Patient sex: M
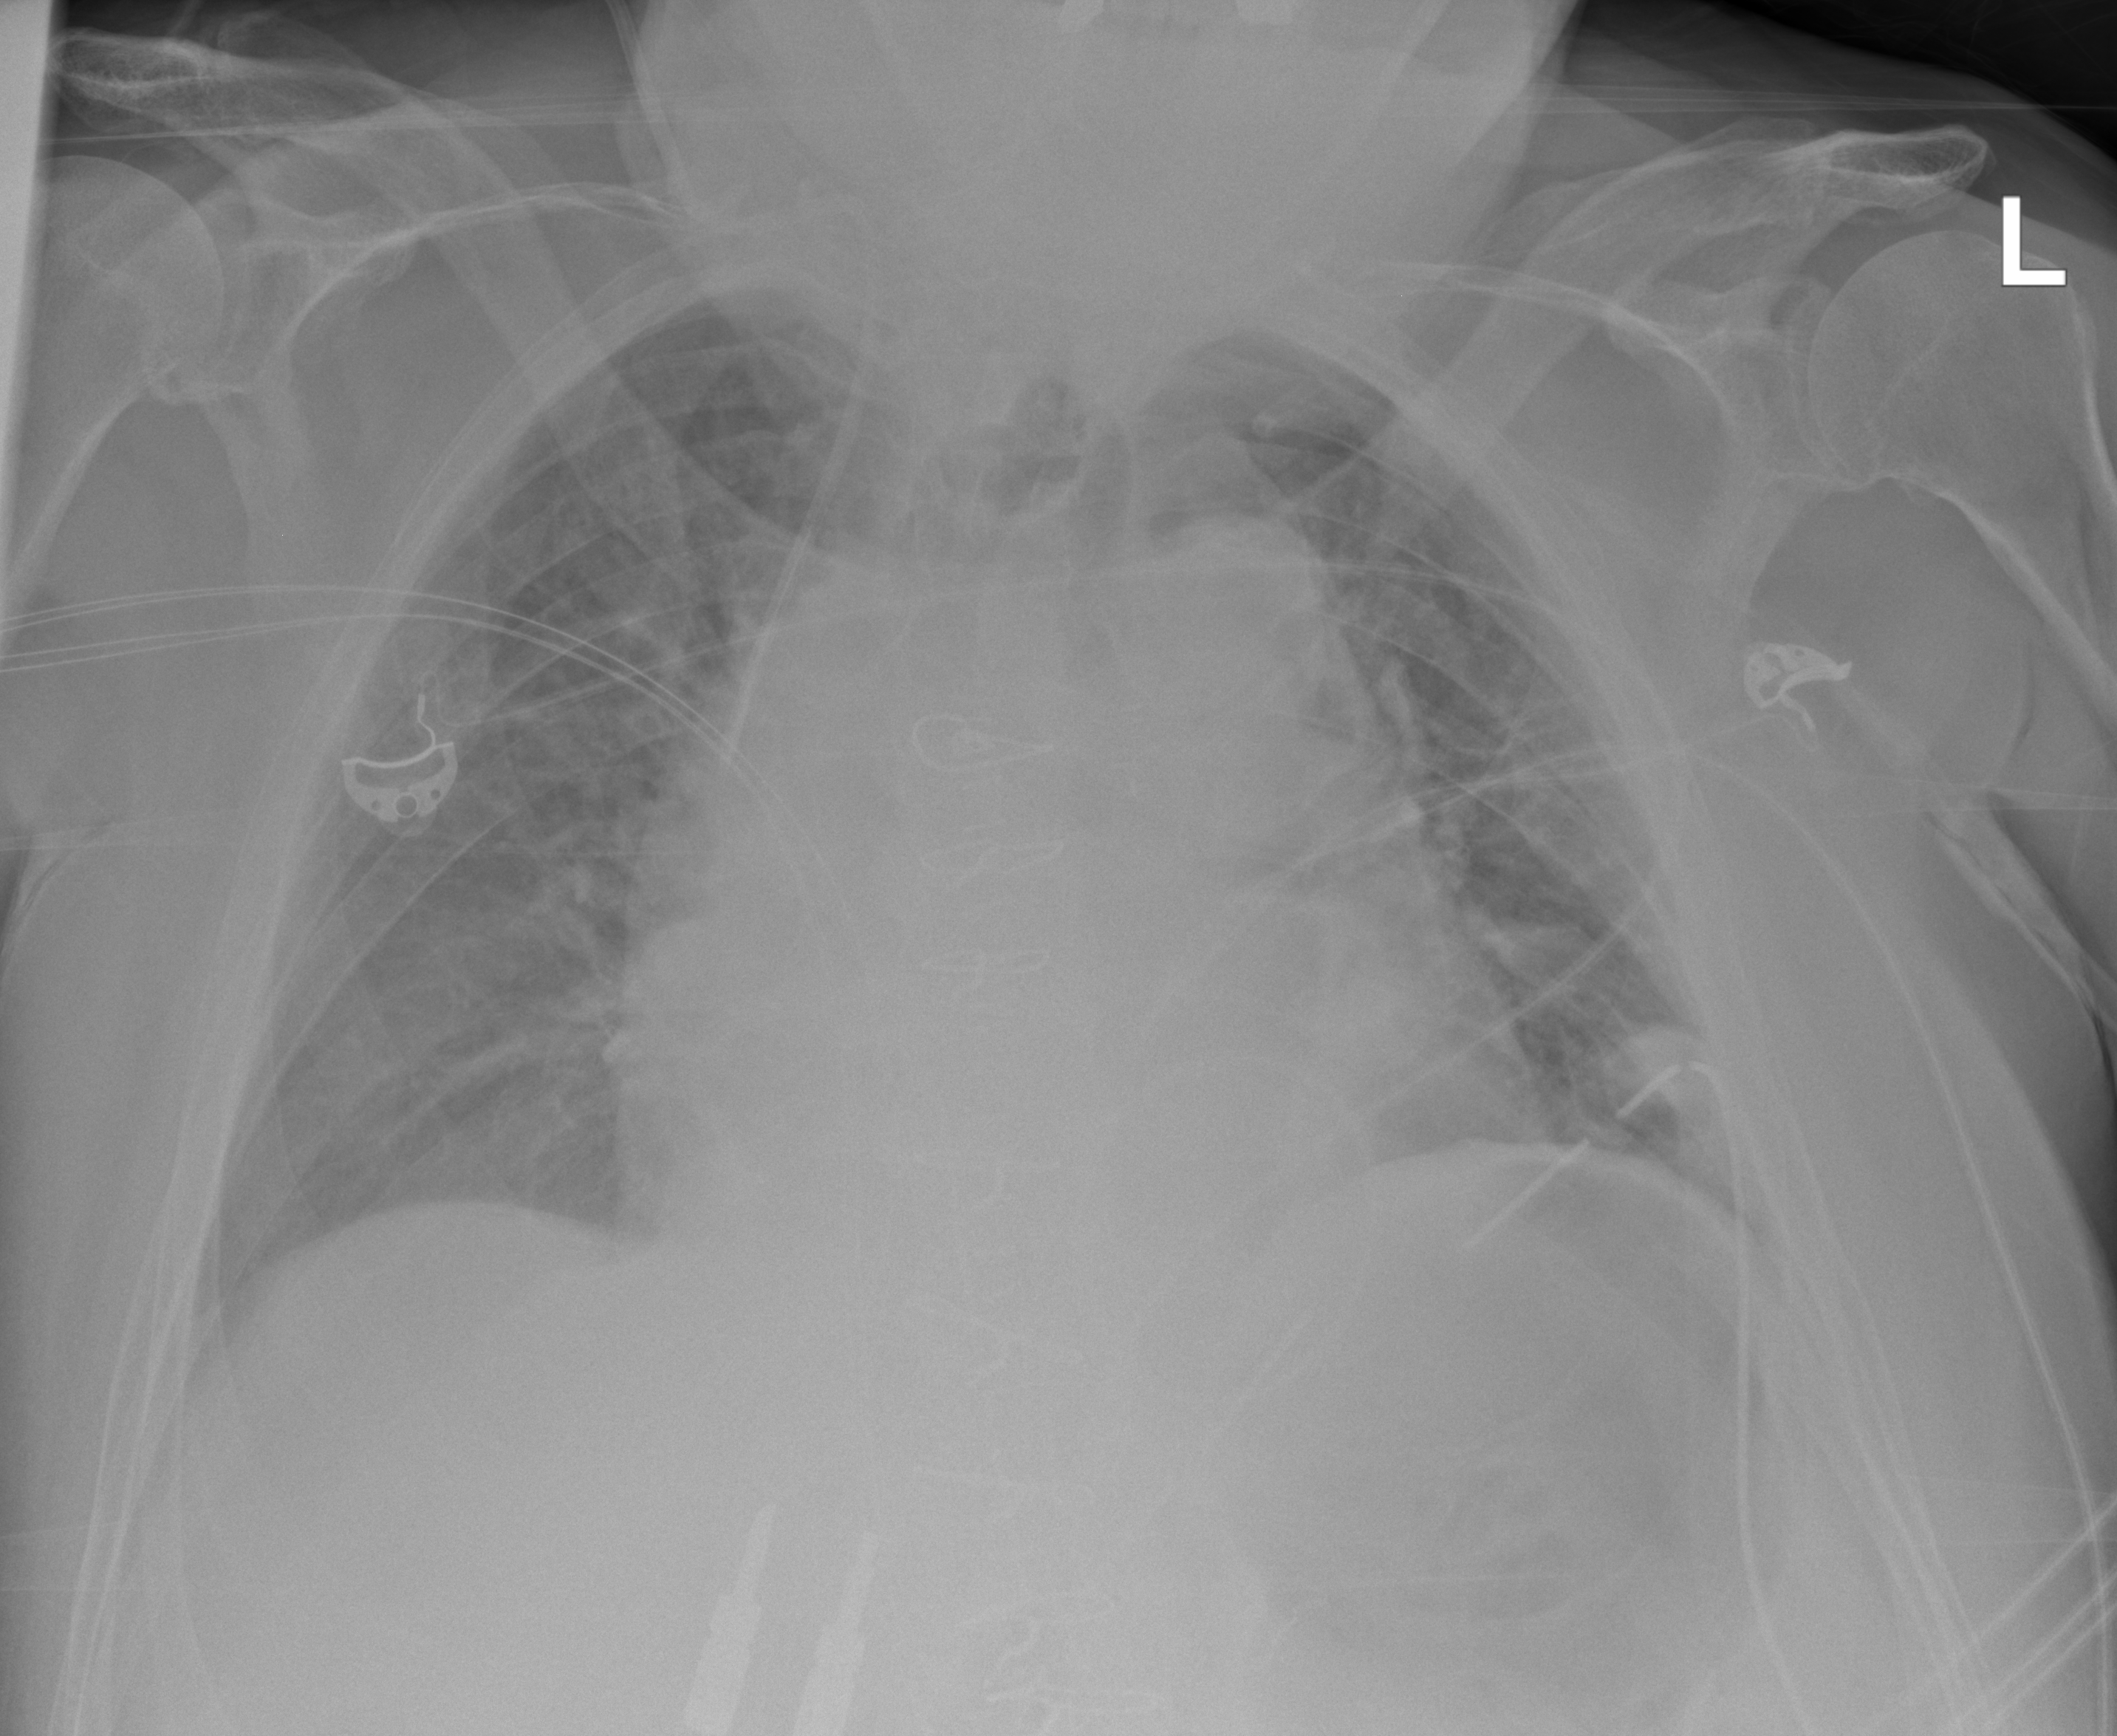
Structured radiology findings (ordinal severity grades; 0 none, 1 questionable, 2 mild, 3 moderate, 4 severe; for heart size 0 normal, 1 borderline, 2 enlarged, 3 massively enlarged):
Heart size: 2
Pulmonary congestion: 1
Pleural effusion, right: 0
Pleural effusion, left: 0
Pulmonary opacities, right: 0
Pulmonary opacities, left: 0
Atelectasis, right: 0
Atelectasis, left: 0